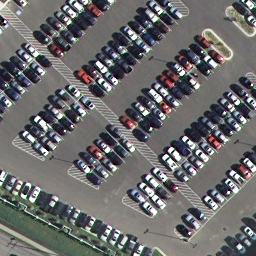
Label: parking lot